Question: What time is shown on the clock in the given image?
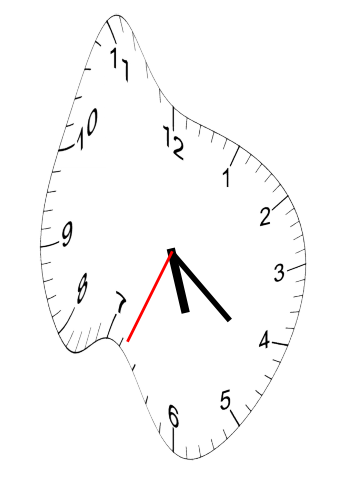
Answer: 05:21:34